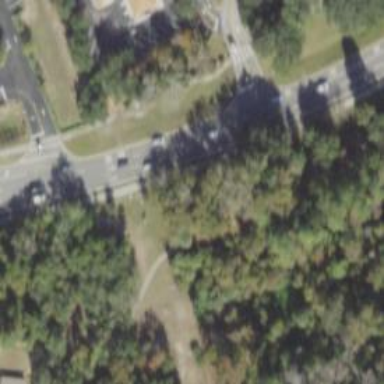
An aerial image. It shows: Primary road with sidewalk on the left.